Interaction volume radius: 5 \u00c5
Interaction volume height: 20 \u00c5
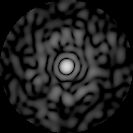
Disorder parameter: 0.8312